Field crop: tomato
Growth stage: 1
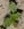
Species: solanum